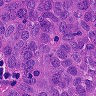
Metastatic tissue present: yes